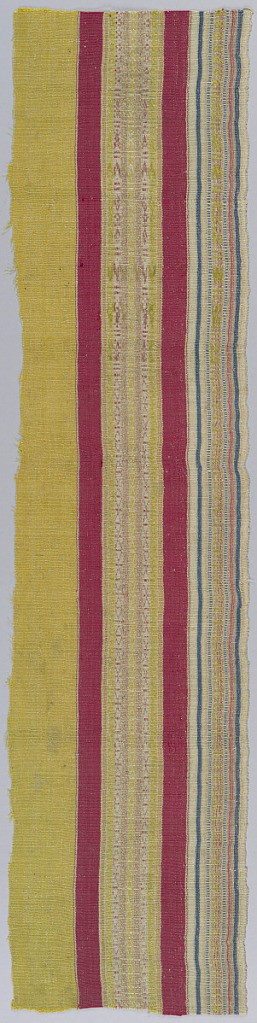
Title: Fragment
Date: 17th–18th century
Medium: silk, linen Technique: plain weave with supplementary warp floats.
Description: Vertical stripes patterned with supplementary warp floats. Selvage at one side.